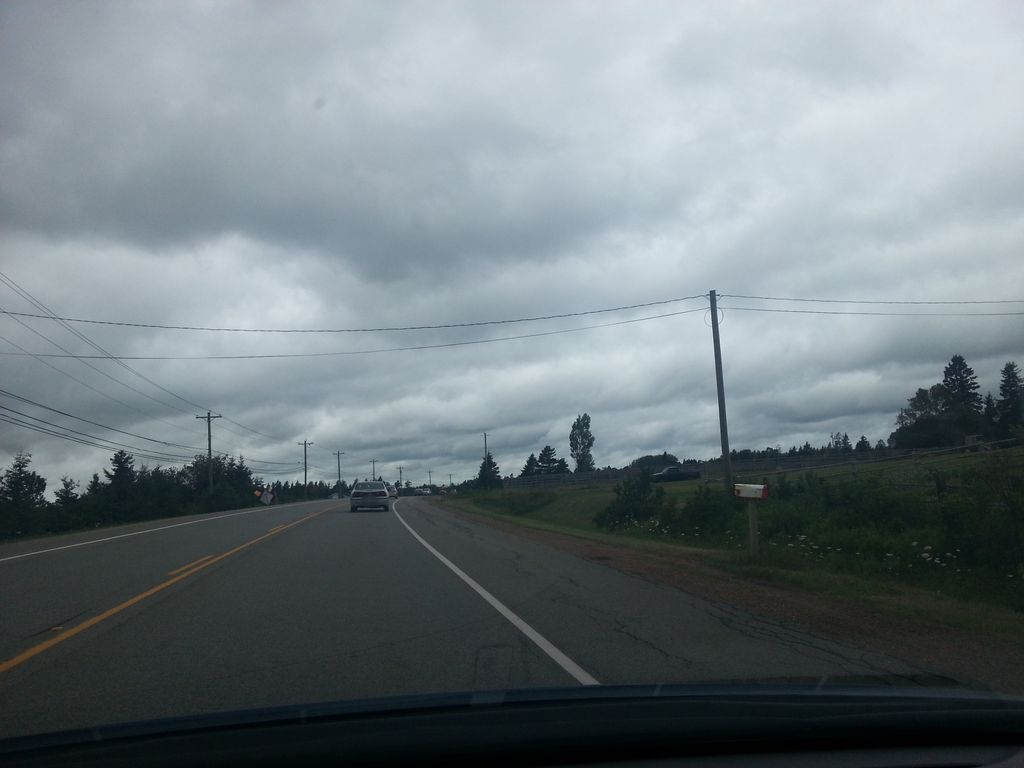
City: charlottetown